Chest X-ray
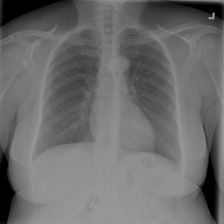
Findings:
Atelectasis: negative
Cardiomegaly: negative
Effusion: negative
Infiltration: negative
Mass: negative
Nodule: negative
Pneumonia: negative
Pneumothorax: negative
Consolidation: negative
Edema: negative
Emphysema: negative
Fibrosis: negative
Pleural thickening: negative
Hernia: negative